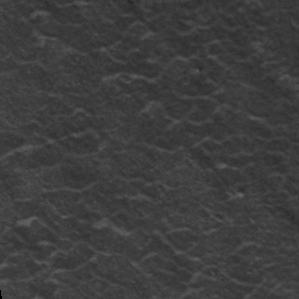
Label: frost